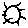
Label: sun